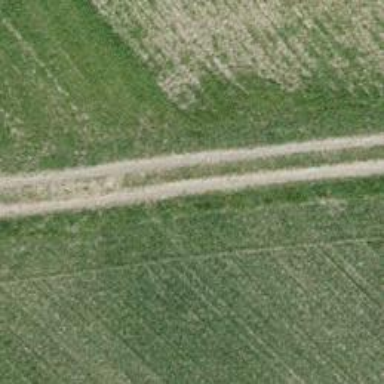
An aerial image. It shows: Gravel track with tracktype classified as grade5.